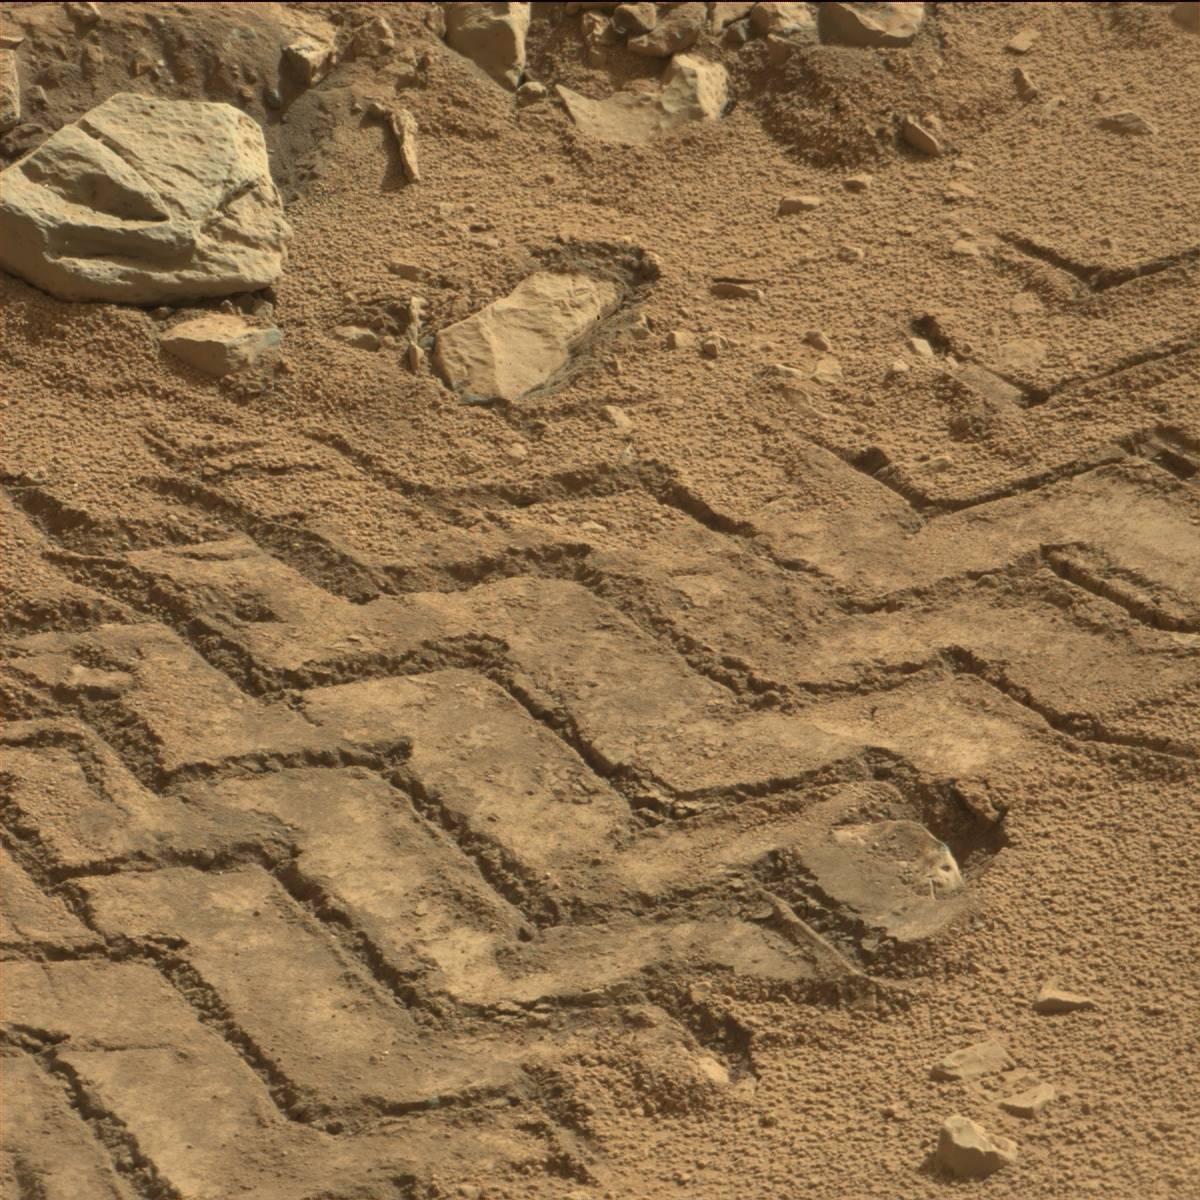
Terrain classes present: Bedrock, Rock, Sand / Soil, Track